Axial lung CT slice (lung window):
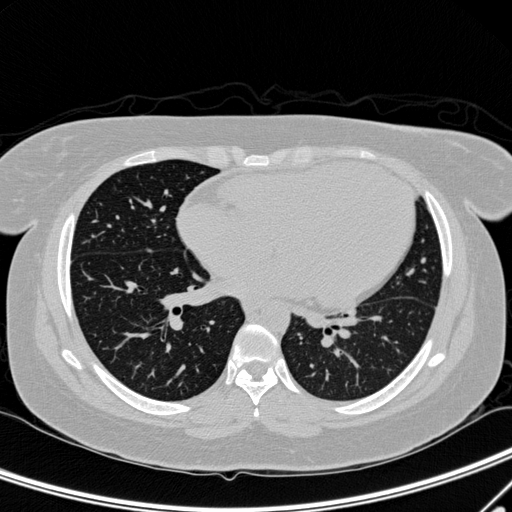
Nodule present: no